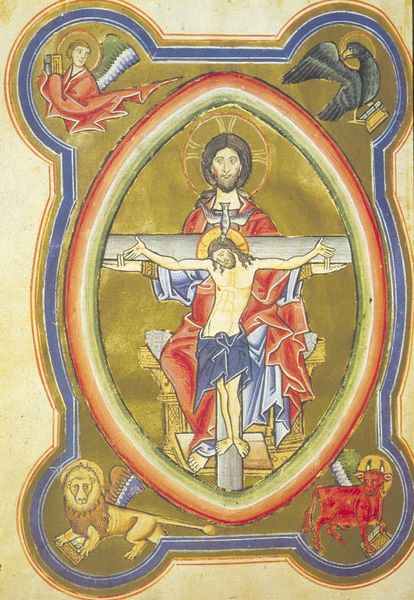
Titel: Landgrafenpsalter
Institution: Stuttgart, Würtembergische Landesbibliothek
Schlagwörter: adler, blau, flügel, gott, weiß, rot, bibel, mensch, rahmen, taube, gold, engel, kuh, blue, hands, people, red, religious, sword, white, gray, hair, painting, yellow, vier, buch, kreuz, heiligenschein, wood, sad, christus, jesus, kreuzigung, angel, angels, heaven, mittelalter, death, heiliger, feet, scroll, löwe, rabe, frame, gekreuzigt, stier, bird, beard, eagle, saint, sohn, cross, drache, wings, crucifixion, geist, lights, ancient, clothes, colors, pants, dreifaltigkeit, dove, cow, crossing, apostel, god, winged, book, christ, crucifix, gottvater, krähe, bull, horns, goat, sheep, christian, gnadenstuhl, christianity, bible, bow, lion, symbol, pain, crucifiction, crucify, halo, icon, holy, blood, catholic, iconography, jesus christ, resurrection, spirit, crucified, hawk, crow, nails, scripture, gryffin, goldleaf, mahle, holy spirit, chrsit, crusafix, winged lion, revelations, bolld, icone, spiritus